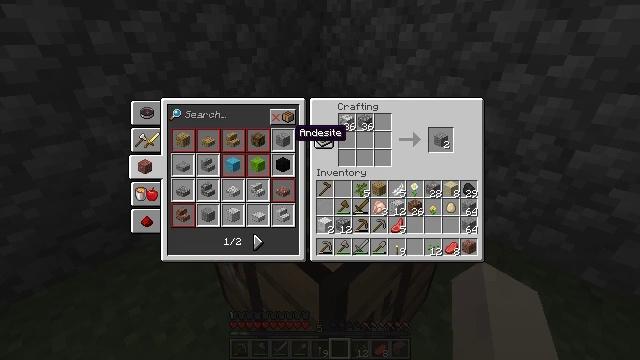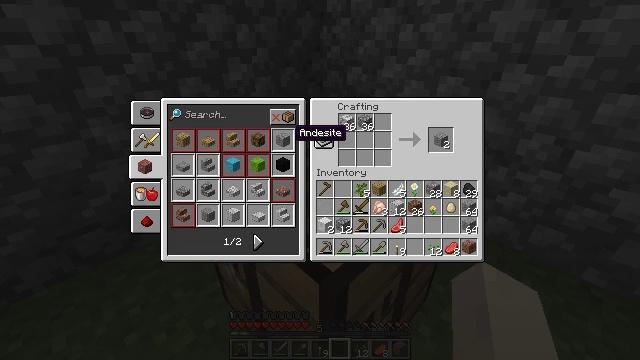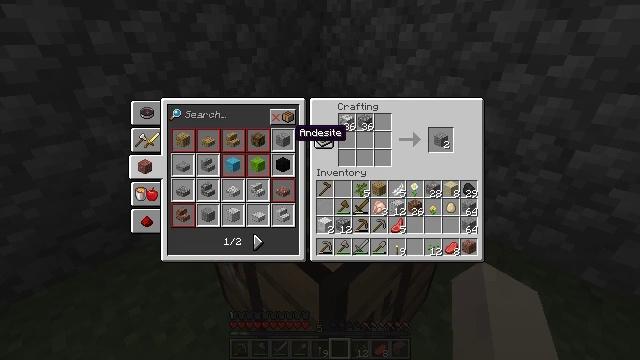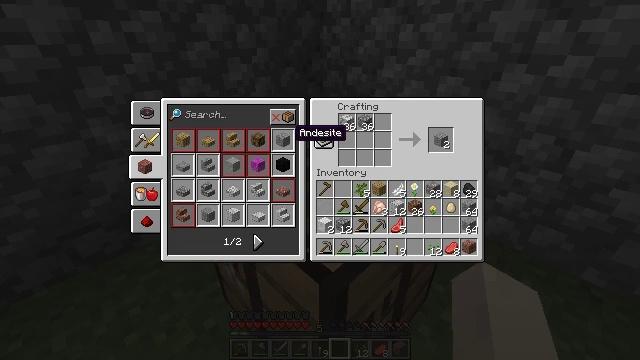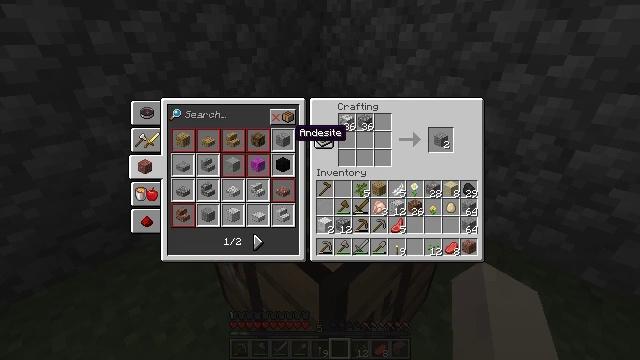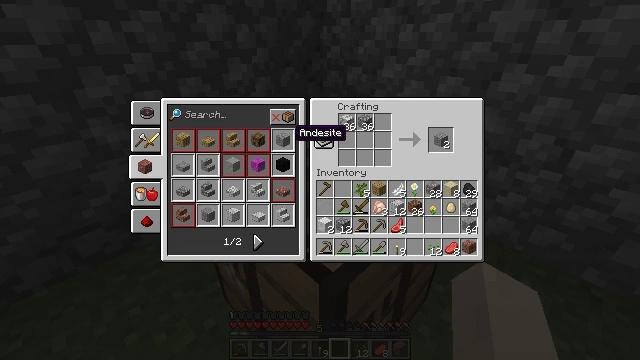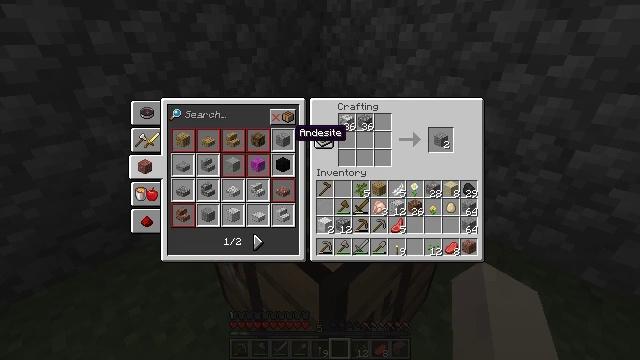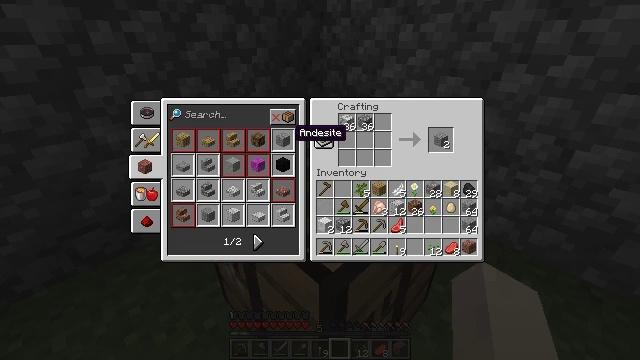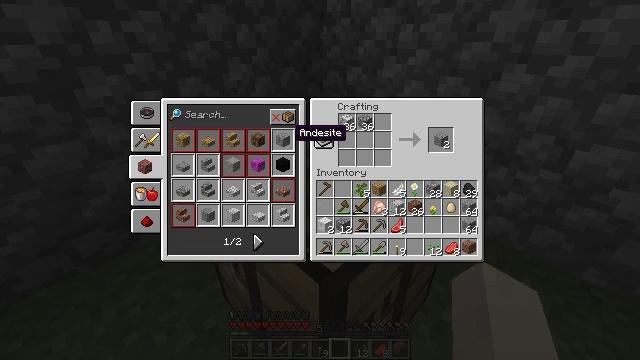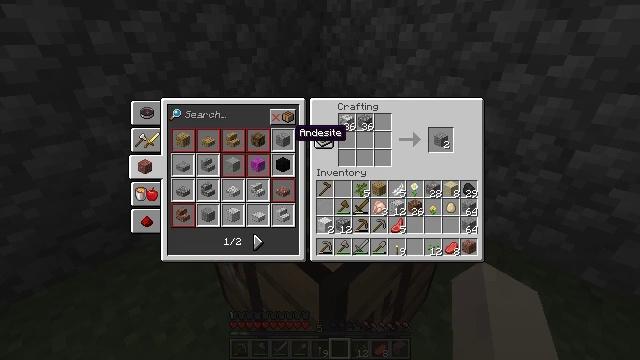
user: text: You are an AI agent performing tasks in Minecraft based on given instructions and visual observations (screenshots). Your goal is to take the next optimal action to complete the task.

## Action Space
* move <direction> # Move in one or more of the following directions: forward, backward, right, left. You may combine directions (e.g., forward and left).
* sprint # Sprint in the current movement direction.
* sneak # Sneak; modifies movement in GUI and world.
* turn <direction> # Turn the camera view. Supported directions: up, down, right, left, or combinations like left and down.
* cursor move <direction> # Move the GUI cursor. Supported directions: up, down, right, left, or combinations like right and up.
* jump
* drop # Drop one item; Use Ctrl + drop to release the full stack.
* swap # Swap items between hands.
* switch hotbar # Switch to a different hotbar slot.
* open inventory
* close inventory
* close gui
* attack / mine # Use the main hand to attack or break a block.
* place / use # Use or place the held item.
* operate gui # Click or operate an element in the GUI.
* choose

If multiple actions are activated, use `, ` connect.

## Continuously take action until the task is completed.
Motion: motion action
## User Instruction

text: Mix materials to get andesite.
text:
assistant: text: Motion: no_op
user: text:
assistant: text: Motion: operate gui
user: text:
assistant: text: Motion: operate gui
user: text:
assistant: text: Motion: operate gui
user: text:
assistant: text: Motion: no_op
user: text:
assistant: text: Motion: operate gui
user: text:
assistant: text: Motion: operate gui
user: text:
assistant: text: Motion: operate gui
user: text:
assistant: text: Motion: operate gui
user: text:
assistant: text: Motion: no_op
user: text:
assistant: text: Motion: operate gui
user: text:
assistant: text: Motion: operate gui
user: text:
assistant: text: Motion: operate gui
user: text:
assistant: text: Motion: no_op
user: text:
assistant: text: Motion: operate gui
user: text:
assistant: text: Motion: operate gui
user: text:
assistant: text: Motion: operate gui
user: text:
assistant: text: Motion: operate gui
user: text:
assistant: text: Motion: no_op
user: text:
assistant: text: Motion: operate gui
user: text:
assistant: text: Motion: operate gui
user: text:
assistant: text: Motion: operate gui
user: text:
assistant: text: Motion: no_op
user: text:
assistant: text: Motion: operate gui
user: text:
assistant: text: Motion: operate gui
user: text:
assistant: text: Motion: operate gui
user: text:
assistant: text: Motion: no_op
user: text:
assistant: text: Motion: operate gui
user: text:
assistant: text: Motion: operate gui
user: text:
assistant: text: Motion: operate gui